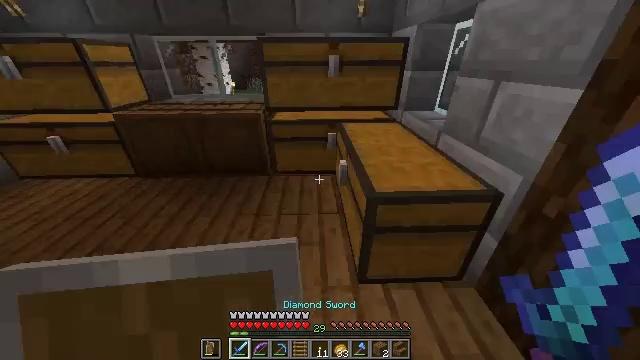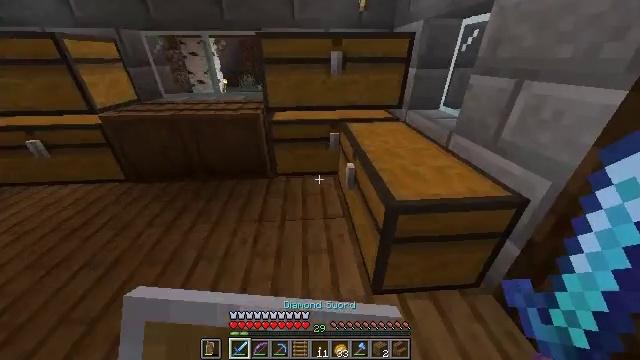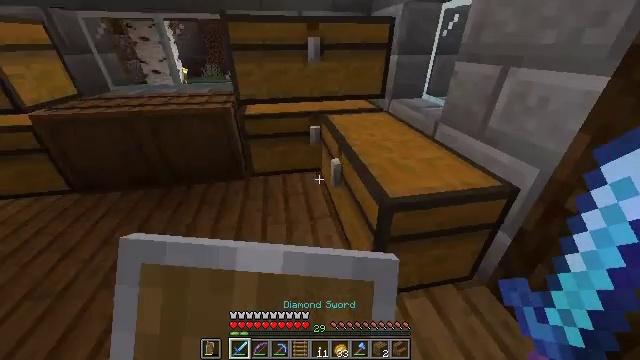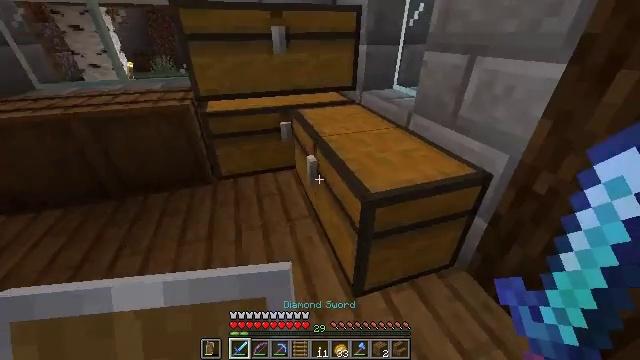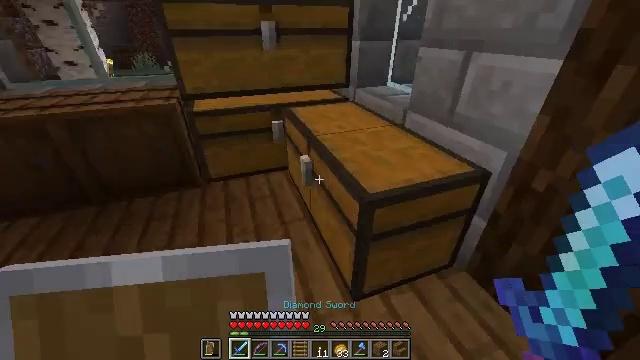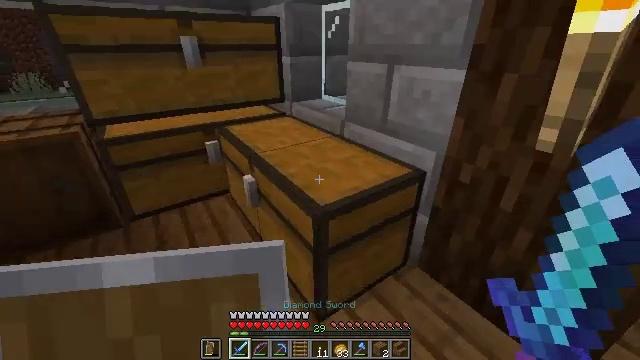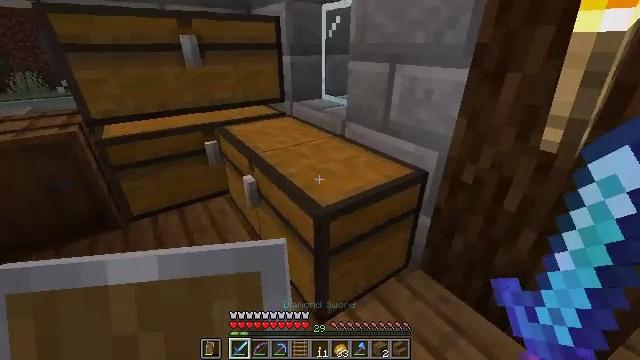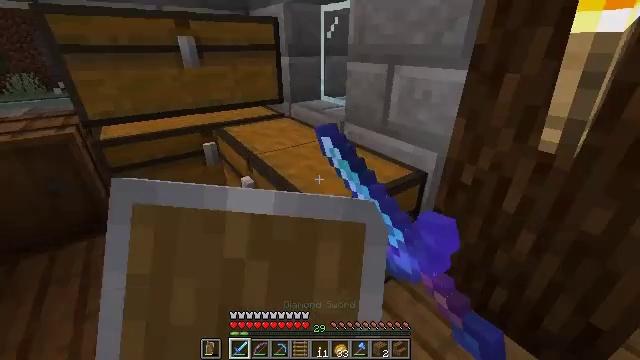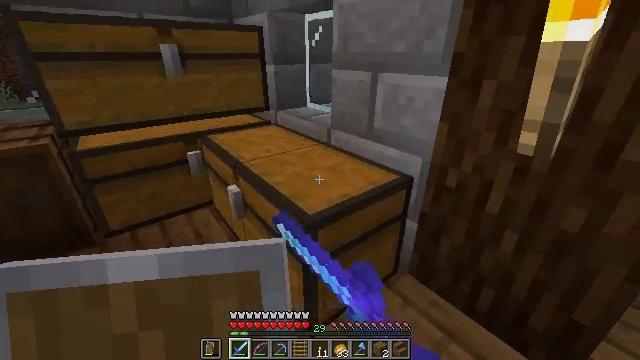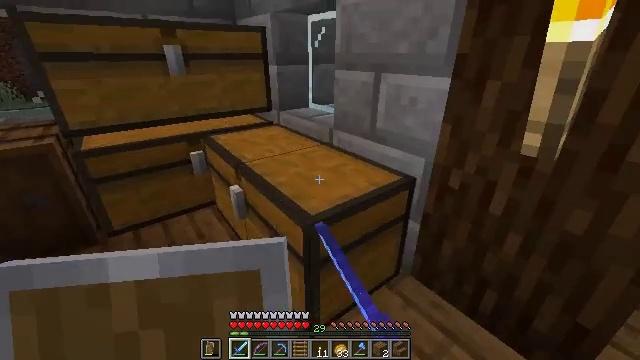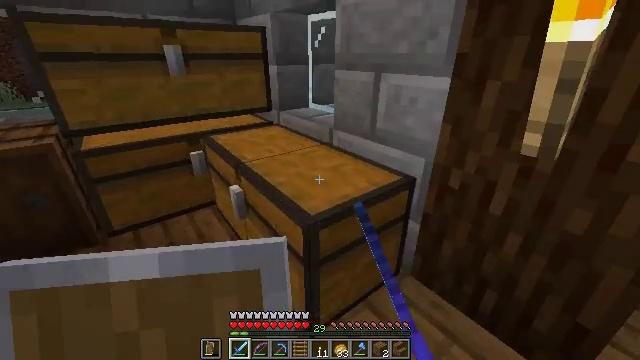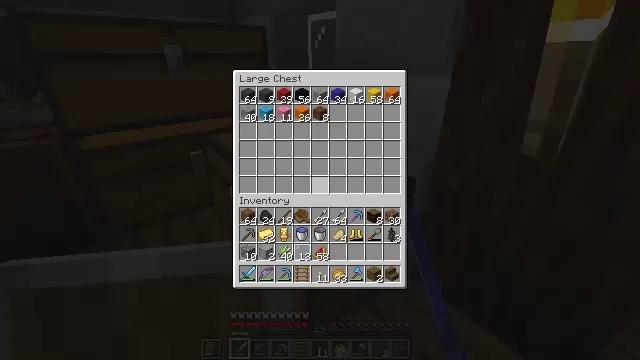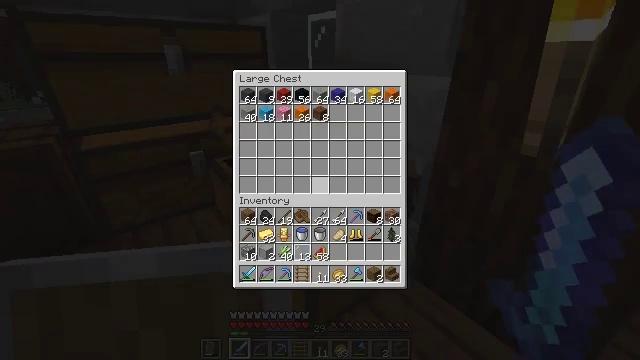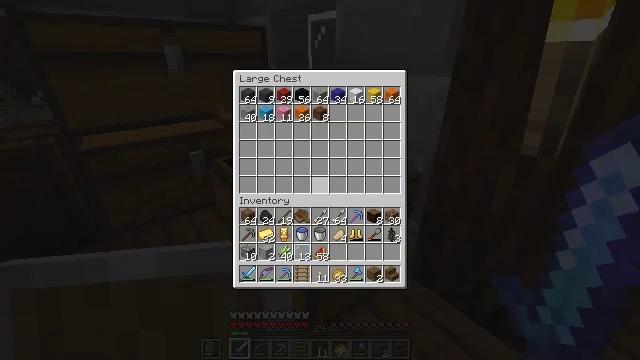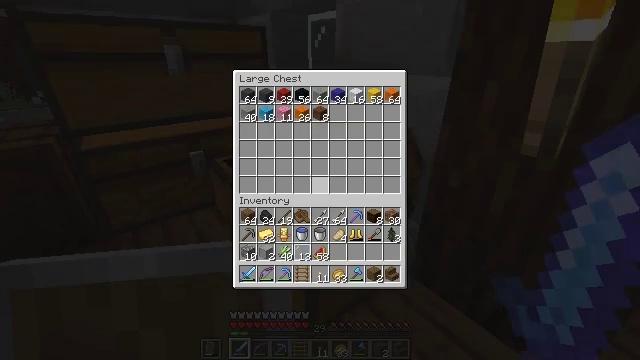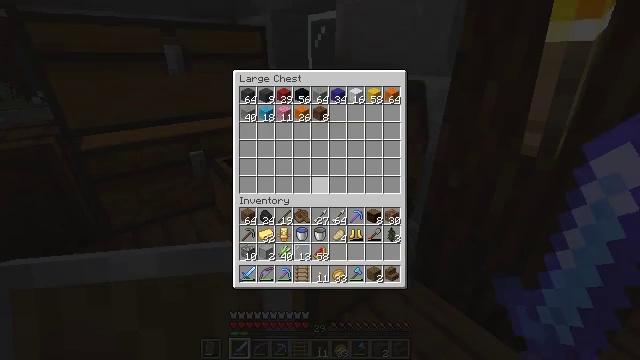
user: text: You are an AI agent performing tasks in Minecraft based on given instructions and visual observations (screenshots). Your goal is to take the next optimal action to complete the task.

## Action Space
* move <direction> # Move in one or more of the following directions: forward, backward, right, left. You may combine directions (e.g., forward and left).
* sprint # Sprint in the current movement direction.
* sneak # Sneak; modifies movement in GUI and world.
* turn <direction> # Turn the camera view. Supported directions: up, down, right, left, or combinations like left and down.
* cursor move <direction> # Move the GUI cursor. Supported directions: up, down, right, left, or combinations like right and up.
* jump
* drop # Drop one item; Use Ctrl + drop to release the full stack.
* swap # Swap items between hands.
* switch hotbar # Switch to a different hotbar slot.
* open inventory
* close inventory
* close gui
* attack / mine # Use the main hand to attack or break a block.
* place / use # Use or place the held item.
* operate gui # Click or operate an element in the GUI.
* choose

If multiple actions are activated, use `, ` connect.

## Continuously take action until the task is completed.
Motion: motion action
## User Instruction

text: Craft an orange bed using the crafting table.
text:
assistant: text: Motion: turn right, use / place
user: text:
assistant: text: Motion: turn right and down, use / place
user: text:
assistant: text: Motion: turn right
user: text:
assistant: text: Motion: turn right
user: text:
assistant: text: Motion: turn right and up
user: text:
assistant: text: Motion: use / place
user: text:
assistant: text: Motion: use / place
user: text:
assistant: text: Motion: turn right and up
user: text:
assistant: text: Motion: no_op
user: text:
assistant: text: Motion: no_op
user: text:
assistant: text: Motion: open gui
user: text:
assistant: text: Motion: no_op
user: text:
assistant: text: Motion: no_op
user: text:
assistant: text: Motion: no_op
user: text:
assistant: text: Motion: no_op
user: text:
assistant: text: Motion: cursor move right and up
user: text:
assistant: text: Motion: cursor move right and up
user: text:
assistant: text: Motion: no_op
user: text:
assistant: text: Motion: no_op
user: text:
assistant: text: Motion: no_op
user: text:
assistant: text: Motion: sneak, cursor move left
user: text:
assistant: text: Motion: sneak, cursor move left
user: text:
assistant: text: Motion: sneak, operate gui
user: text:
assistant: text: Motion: sneak, operate gui
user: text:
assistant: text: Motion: cursor move right
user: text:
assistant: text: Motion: cursor move down
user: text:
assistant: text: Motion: no_op
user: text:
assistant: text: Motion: cursor move right and down
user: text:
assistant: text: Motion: cursor move right and down
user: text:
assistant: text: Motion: cursor move right and down